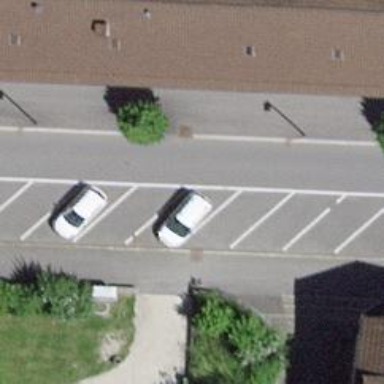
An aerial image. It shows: Footway surfaced with paving stones.